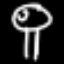
Label: mushroom